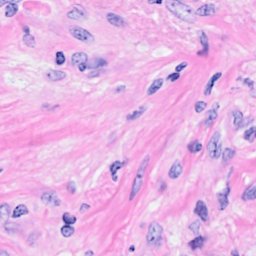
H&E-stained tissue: Breast